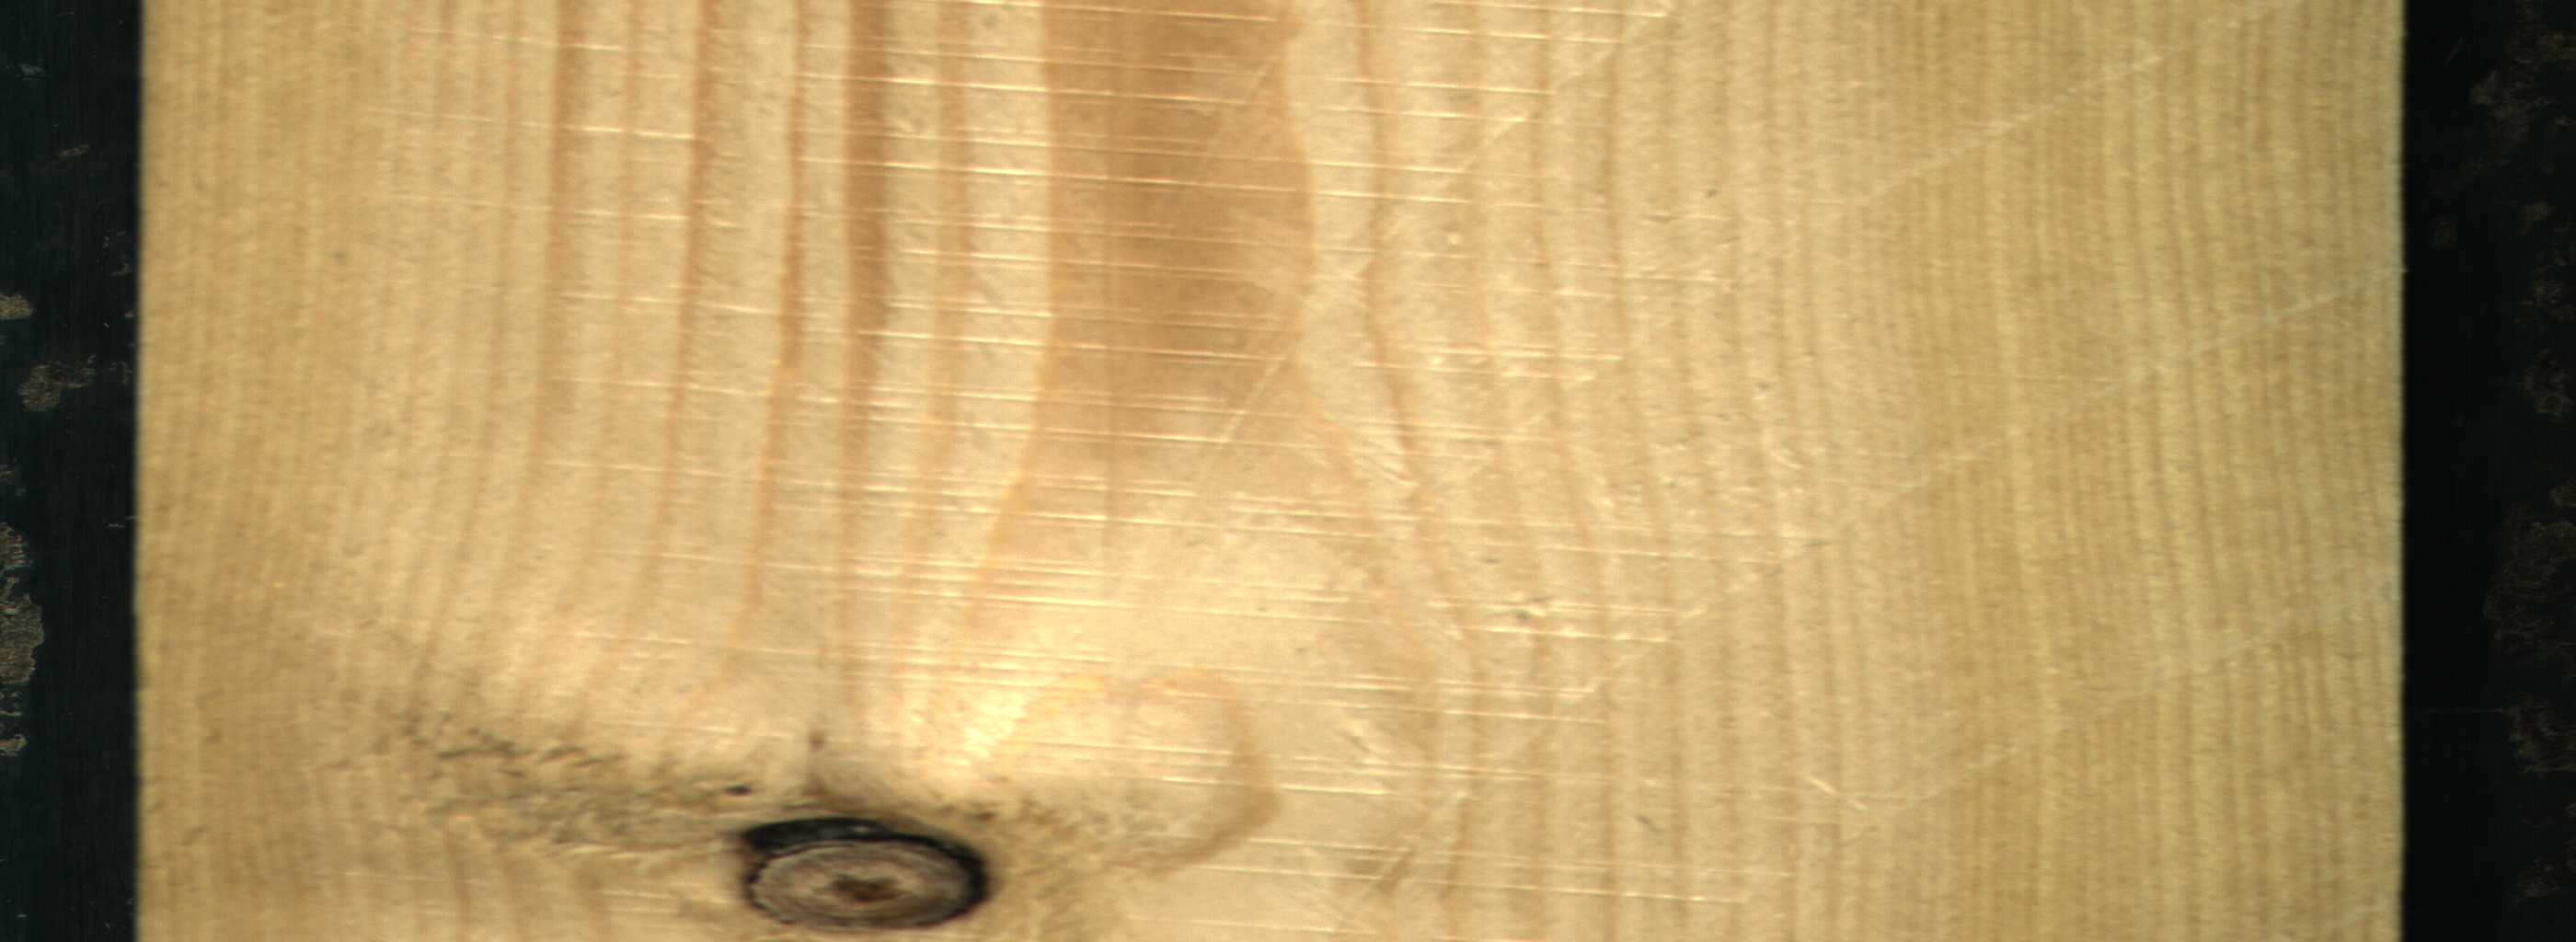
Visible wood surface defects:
Dead_Knot